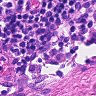
Metastatic tissue present: no